Question: I am new to android developing. Please help me how to arrange these properties in the given image?
Thanks
I did in this way:
'''
<LinearLayout
android:layout_width="match_parent"
android:layout_height="wrap_content"
android:layout_gravity="center_vertical"
android:orientation="vertical"
android:paddingBottom="@dimen/dim_3"
android:paddingLeft="@dimen/dim_10"
android:paddingTop="@dimen/dim_3"
android:weightSum="7" >
<TextView
android:id="@+id/spot_title"
android:layout_width="wrap_content"
android:layout_height="wrap_content"
android:text="@string/movie_title"
android:textColor="@android:color/white"
android:textSize="16sp" >
</TextView>
<TextView
android:id="@+id/item"
android:layout_width="wrap_content"
android:layout_height="wrap_content"
android:text="@string/item"
android:textColor="@android:color/white"
android:textSize="@dimen/text_14" >
</TextView>
<ImageButton
android:layout_width="32dp"
android:layout_height="32dp"
android:background="?attr/selectableItemBackground"
android:layout_gravity="right"
android:clickable="true"
android:contentDescription="@string/app_name"
android:onClick="openMovieDetailPage"
android:scaleType="fitXY"
android:src="@drawable/ic_right_arrow_32" />
<!-- <TextView
android:id="@+id/movie_type"
android:layout_width="wrap_content"
android:layout_height="wrap_content"
android:text="@string/movie_type"
android:textColor="@android:color/white"
android:textSize="@dimen/text_11" /> -->
<!-- <TextView
android:id="@+id/movie_rating"
android:layout_width="wrap_content"
android:layout_height="wrap_content"
android:text="@string/movie_rating"
android:gravity="right"
android:textColor="@android:color/white"
android:textSize="@dimen/text_12"
android:textStyle="bold|normal" /> -->
<LinearLayout
android:layout_width="wrap_content"
android:layout_height="wrap_content"
android:orientation="vertical"
android:paddingBottom="@dimen/dim_3"
android:paddingLeft="@dimen/dim_10"
android:paddingTop="@dimen/dim_3" >
<TextView
android:id="@+id/movie_rating"
android:layout_width="wrap_content"
android:layout_height="fill_parent"
android:layout_gravity="right|center_horizontal"
android:text="@string/movie_rating"
android:textColor="#FFFF00"
android:textSize="22sp"
android:textStyle="bold|normal" />
</LinearLayout>
</LinearLayout>
'''
I tried in this way but all the properties are aligned vertically. But I need in the given image style.
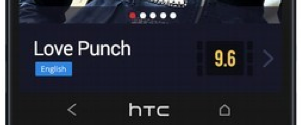
Answer: You can achieve above design with 'RelativeLayout' instead of 'LinearLayout' easily.So
Try this layout
'''
<?xml version="1.0" encoding="utf-8"?>
<RelativeLayout xmlns:android="http://schemas.android.com/apk/res/android"
android:layout_width="match_parent"
android:layout_height="wrap_content"
android:layout_gravity="center_vertical"
android:paddingBottom="@dimen/dim_3"
android:paddingLeft="@dimen/dim_10"
android:paddingTop="@dimen/dim_3"
>
<TextView
android:id="@+id/spot_title"
android:layout_width="wrap_content"
android:layout_height="wrap_content"
android:text="@string/movie_title"
android:textColor="@android:color/white"
android:textSize="16sp" >
</TextView>
<TextView
android:id="@+id/item"
android:layout_below="@+id/spot_title"
android:layout_width="wrap_content"
android:layout_height="wrap_content"
android:text="@string/item"
android:textColor="@android:color/white"
android:textSize="@dimen/text_14" >
</TextView>
<ImageButton
android:layout_width="32dp"
android:layout_height="32dp"
android:background="?attr/selectableItemBackground"
android:layout_alignParentRight="true"
android:clickable="true"
android:contentDescription="@string/app_name"
android:onClick="openMovieDetailPage"
android:scaleType="fitXY"
android:src="@drawable/ic_right_arrow_32" />
<TextView
android:id="@+id/movie_rating"
android:layout_width="wrap_content"
android:layout_height="wrap_content"
android:layout_toRightOf="@+id/spot_title"
android:layout_gravity="center_horizontal"
android:text="@string/movie_rating"
android:textColor="#FFFF00"
android:textSize="22sp"
android:textStyle="bold|normal" />
</RelativeLayout>
'''